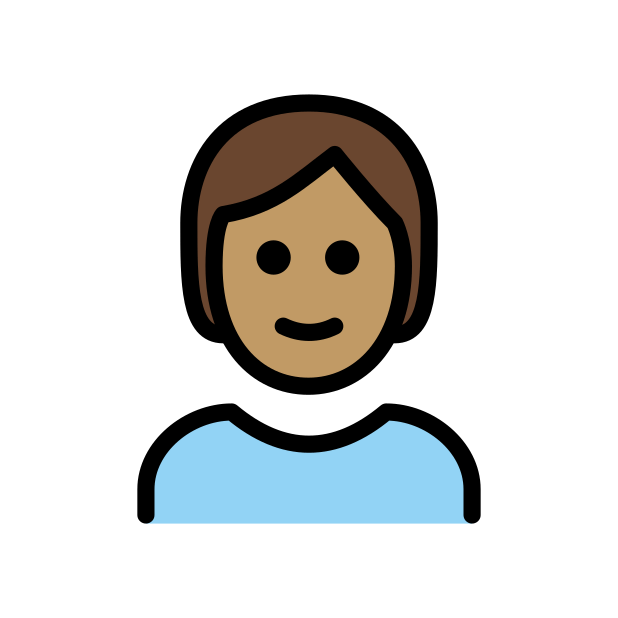
person: medium skin tone